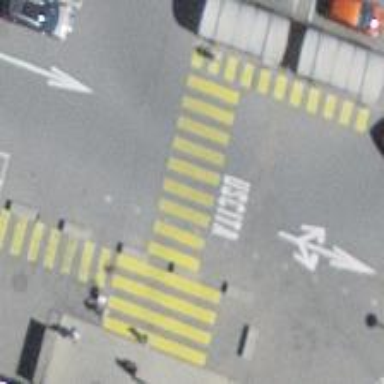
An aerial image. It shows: Marked zebra crossing on the road.